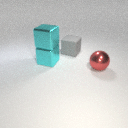
large gray rubber cube to the left of large red metal sphere